Question: Here is my data model:

Here is my code:
'''
NSManagedObjectContext *context = [self managedObjectContext];
NSManagedObject *failedBankInfo = [NSEntityDescription insertNewObjectForEntityForName:@"FailedBankInfo" inManagedObjectContext:context];
[failedBankInfo setValue:@"Test Bank" forKeyPath:@"name"];
[failedBankInfo setValue:@"Testville" forKeyPath:@"city"];
[failedBankInfo setValue:@"Testland" forKeyPath:@"state"];
NSManagedObject *failedBankDetails = [NSEntityDescription insertNewObjectForEntityForName:@"FailedBankDetail" inManagedObjectContext:context];
[failedBankDetails setValue:[NSDate date] forKey:@"closeDate"];
[failedBankDetails setValue:[NSDate date] forKey:@"updateDate"];
[failedBankDetails setValue:[NSNumber numberWithInt:12345] forKey:@"zip"];
[failedBankDetails setValue:failedBankInfo forKeyPath:@"info"];
[failedBankInfo setValue:failedBankDetails forKey:@"detail"];
NSError *error;
if(![context save:&error]) {
NSLog(@"Whoops, couldn't save: %@", [error localizedDescription]);
}
NSFetchRequest *fetchRequest = [[NSFetchRequest alloc] init];
NSEntityDescription *entity = [NSEntityDescription entityForName:@"FailedBankInfo" inManagedObjectContext:context];
[fetchRequest setEntity:entity];
NSArray *fetchedObjects = [context executeFetchRequest:fetchRequest error:&error];
for (NSManagedObject *info in fetchedObjects) {
NSLog(@"Name: %@", [info valueForKey:@"name"]);
NSManagedObject *details = [info valueForKey:@"details"];
NSLog(@"Zip: %@", [details valueForKey:@"zip"]);
}
'''
Here is a trace log:
'''
2014-07-14 14:56:57.080 FailedBankCD[87194:60b] *** Terminating app due to uncaught exception 'NSInvalidArgumentException', reason: 'Unacceptable type of value for to-many relationship: property = "detail"; desired type = NSSet; given type = NSManagedObject; value = <NSManagedObject: 0x8c452d0> (entity: FailedBankDetail; id: 0x8c63740 <x-coredata:///FailedBankDetail/t5A5AD25D-C89A-4FA2-A776-C91A3F0413083> ; data: {
closeDate = "2014-07-14 10:56:55 +0000";
info = "0x8c60b40 <x-coredata:///FailedBankInfo/t5A5AD25D-C89A-4FA2-A776-C91A3F0413082>";
updateDate = "2014-07-14 10:56:55 +0000";
zip = 12345;
}).'
*** First throw call stack:
(
'''
The error occurs on the line:
'''
[failedBankInfo setValue:failedBankDetails forKey:@"detail"];
'''
What is the reason of the problem and how can I fix it ?
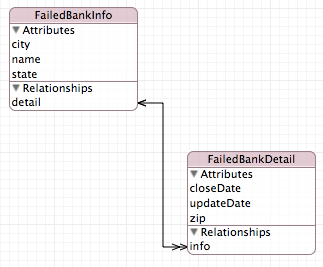
Answer: Well, then I will make this clearer:
Instead of
'''
[failedBankInfo setValue:failedBankDetails forKey:@"detail"];
'''
use
'''
[failedBankInfo addDetail:failedBankDetails];
'''
and let the magic happen.
The point is, that you do have one-to-many which is represented by a set. So instead of overwriting the set with a single managed object you add it.